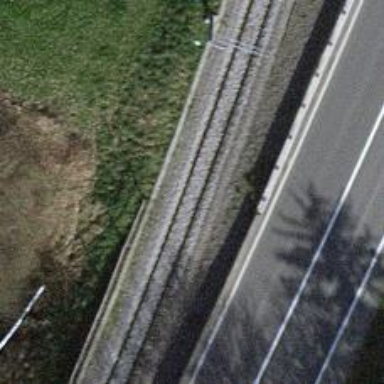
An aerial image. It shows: Narrow-gauge railway with 1 track. The tracks are electrified with contact line.